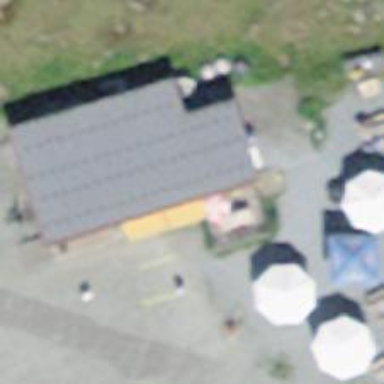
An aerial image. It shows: Fast food establishment.